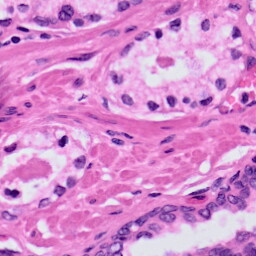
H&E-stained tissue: Prostate